Question: I am making a simple chat box control. Its just a hobby project to learn. I want to make my own control like below :

I have learnt how to paint graphics and text onto a custom control surface inheriting from 'control' using OnPaint. But problem is I want this control to have the elements in the screenshot, most importantly to be able to infinitly scroll. Had a try googling but didnt find any answer.
Also because its painted, I probably wont be able to differentiate between the different users, or the speech bubbles as they are all the same to the control.
But is there a way to know the user is 'clicking' on a certain bubble, or certain user? And the other question was how to make it 'scrollable'?
Many thanks in advance.
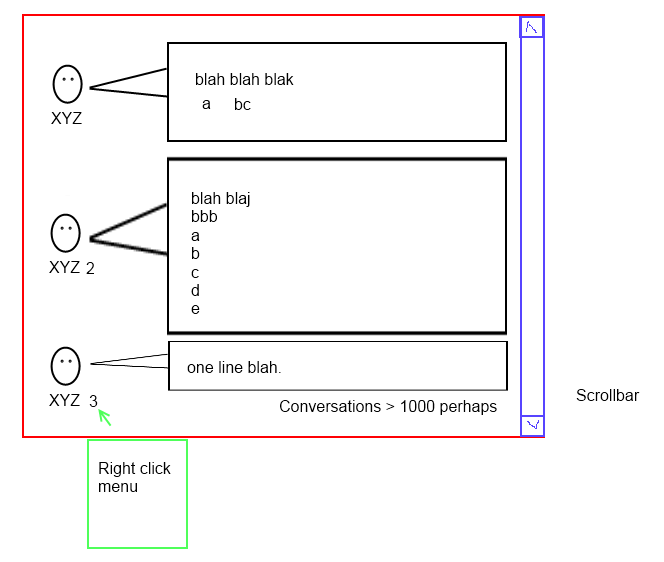
Answer: If you want to make it scrollable, you should try to make each comment a separate panel & add that panel to your control.
Then set the autosize property of your control to true (you will need to make your control a panel, inheriting control doesn't have autosize property).
For the clicking on the bubbles, I suggest again to make each bubble a custom control & then add it to the panel (the panel inside your main panel), then just use the MouseEnter event.